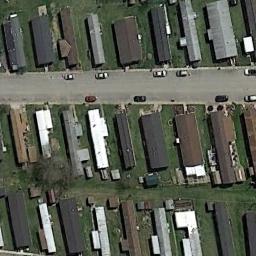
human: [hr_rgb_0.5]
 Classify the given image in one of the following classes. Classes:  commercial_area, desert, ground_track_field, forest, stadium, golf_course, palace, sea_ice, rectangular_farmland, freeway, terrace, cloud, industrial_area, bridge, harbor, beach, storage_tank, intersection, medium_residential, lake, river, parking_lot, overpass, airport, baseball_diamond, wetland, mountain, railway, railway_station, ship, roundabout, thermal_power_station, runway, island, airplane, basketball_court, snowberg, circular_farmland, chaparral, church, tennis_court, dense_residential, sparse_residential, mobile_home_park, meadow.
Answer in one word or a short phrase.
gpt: mobile_home_park